Question: I was playing around with Ambari server. I followed the manual and did everything as it says. When I tried to do the "ambari-server setup", I entered "advanced database configuration" because I wanted to use MySQL instead of PostgreSQL. The manual says there should be several options, and MySQL should be optino 3. But all I could see was two options, and MySQL is not in there. Here is a screen shot:

My OS is CentOS 6, the ambari-server is version 1.4.2.104, and MySQL version is Ver 14.14 Distrib 5.1.73. I am sure MySQL server was running.
Anybody came across the same problem?
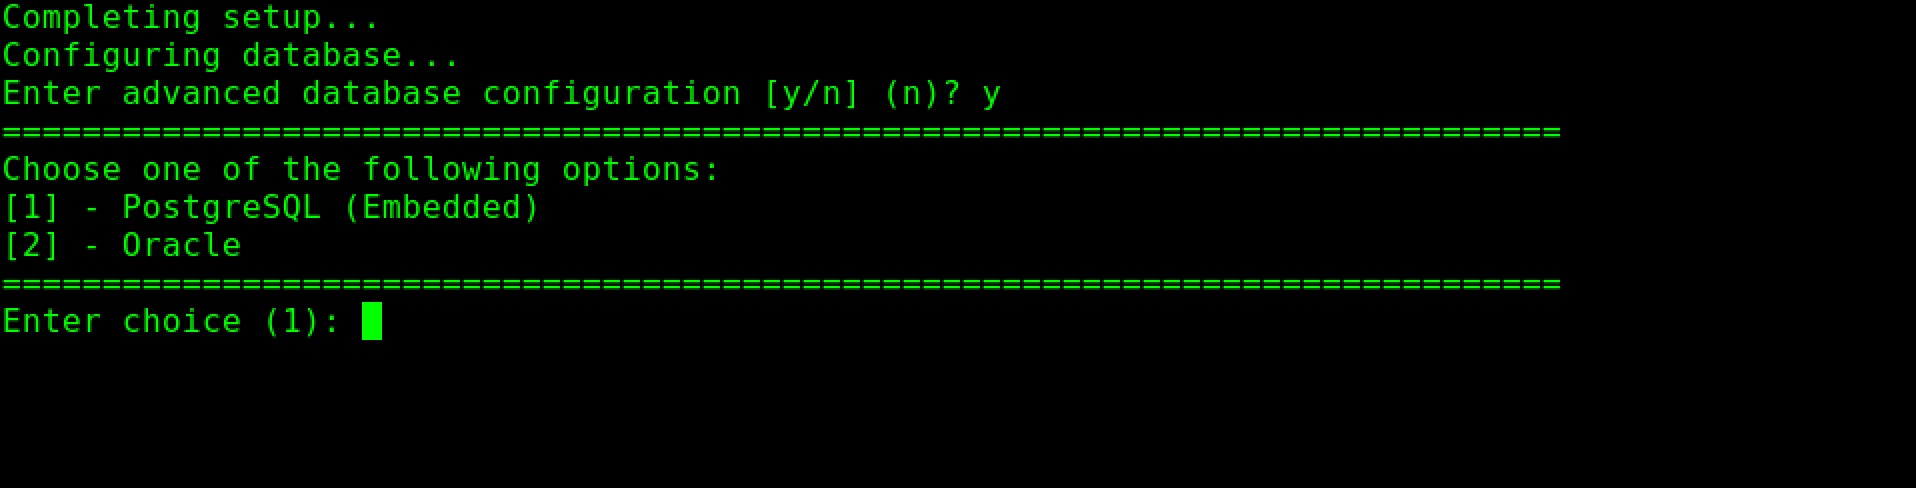
Answer: Ambari DB support for MySQL was introduced in Ambari 1.4.3
<URL>
Looks like you are running Ambari 1.4.2
You can grab the latest Ambari (which happens to be Ambari 1.6.1) here:
<URL>